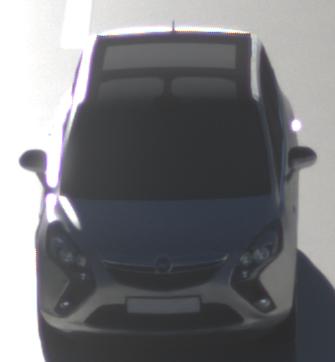
Make: Opel
Model: Zafira Tourer 1.8
Detailed model: Zafira (C) Tourer
Model produced from: 2012/01
Model produced until: 2015/06
Doors: 5
Color: white
Road condition: wet road
Daytime: morning or afternoon
Contrast: high contrast